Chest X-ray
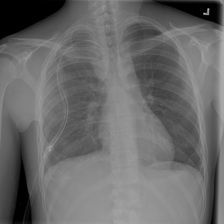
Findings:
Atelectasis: negative
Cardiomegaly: negative
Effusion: negative
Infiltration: negative
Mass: negative
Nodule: negative
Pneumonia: negative
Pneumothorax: negative
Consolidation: negative
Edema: negative
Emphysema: negative
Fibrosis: negative
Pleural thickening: positive
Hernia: negative